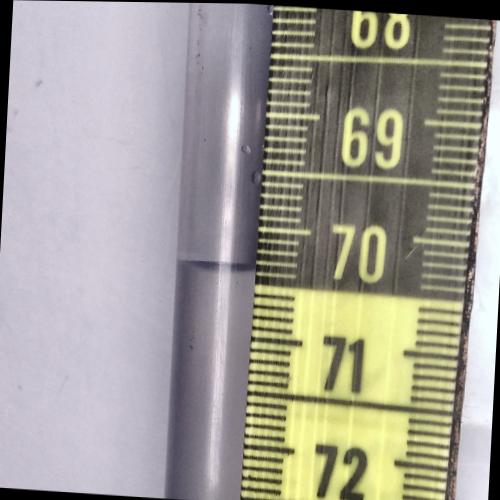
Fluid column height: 70.4 cm